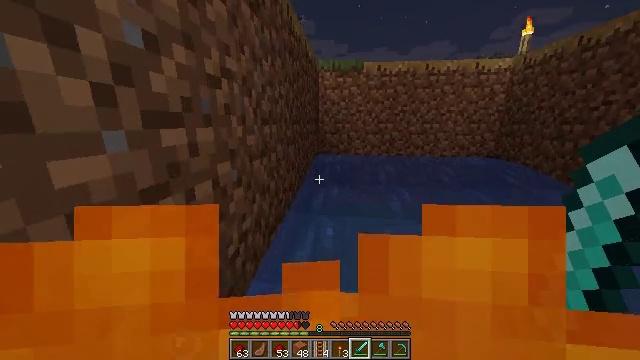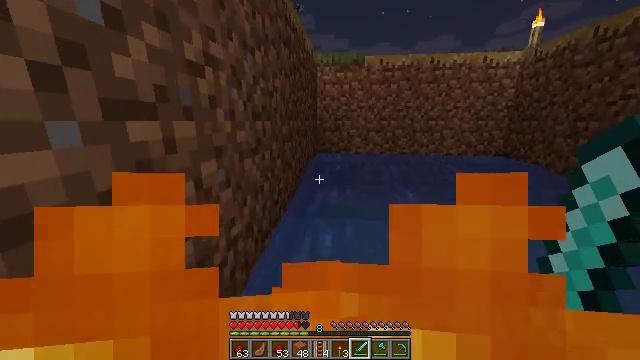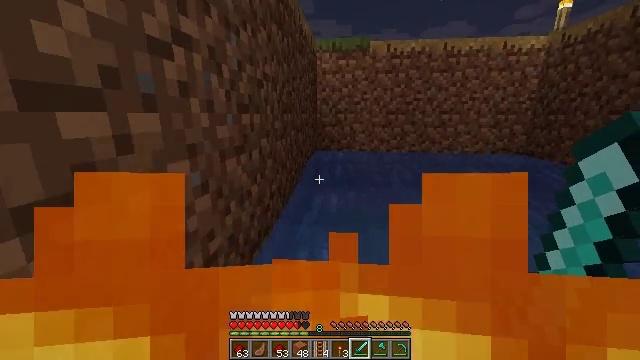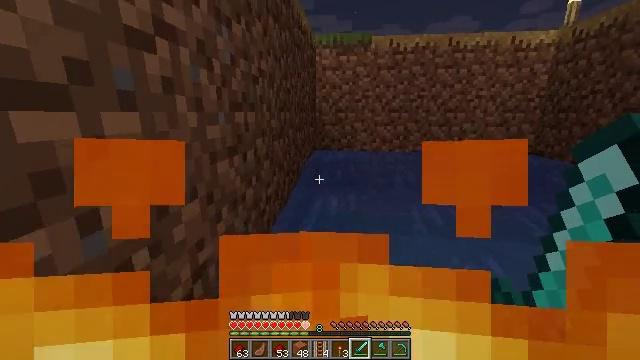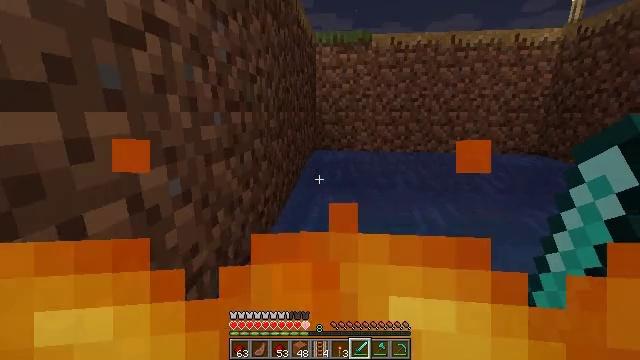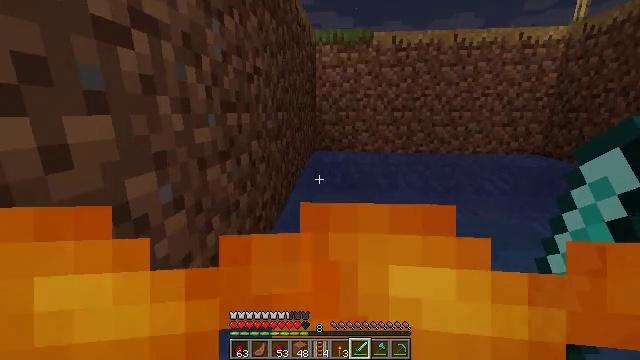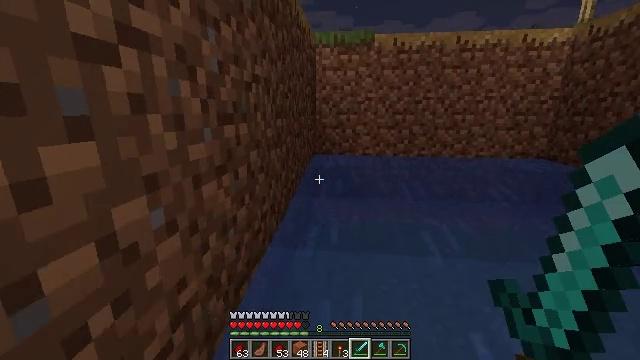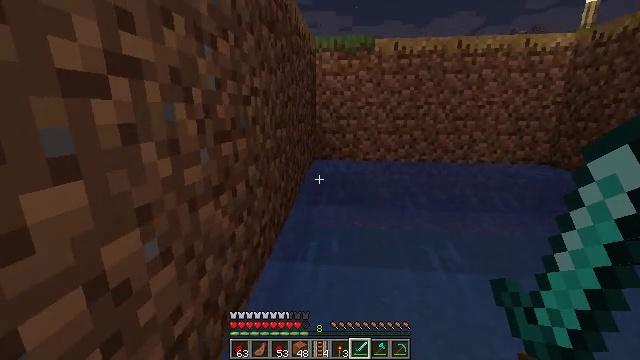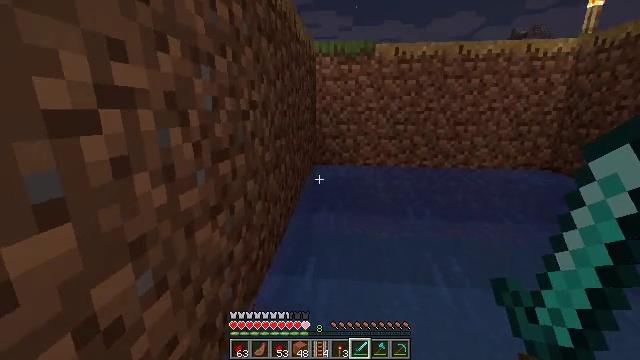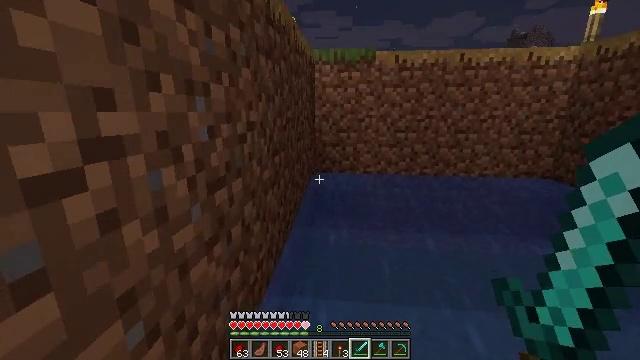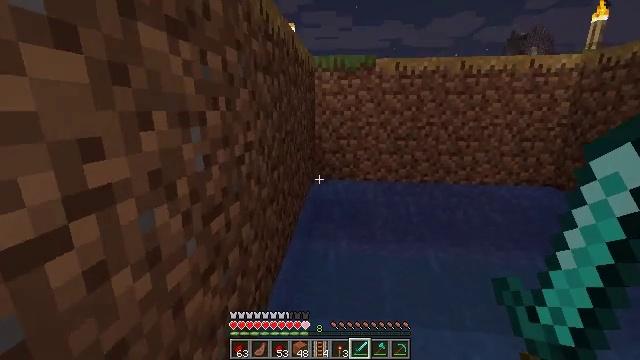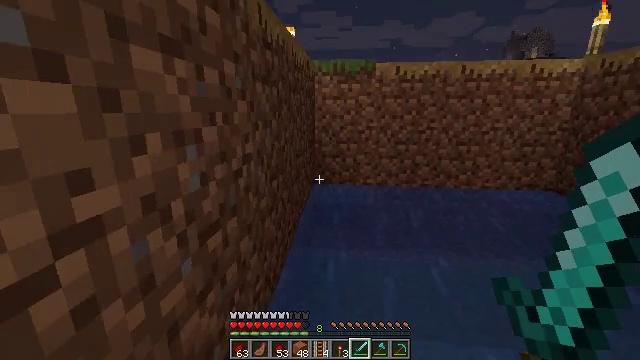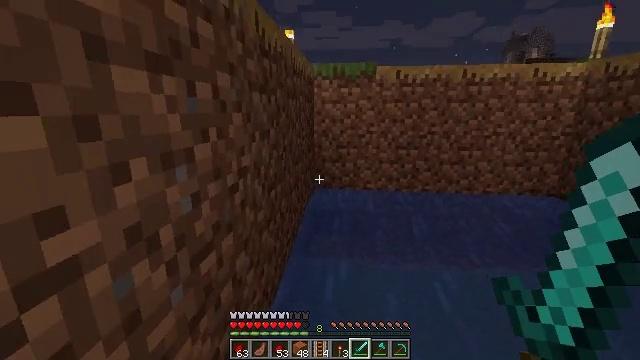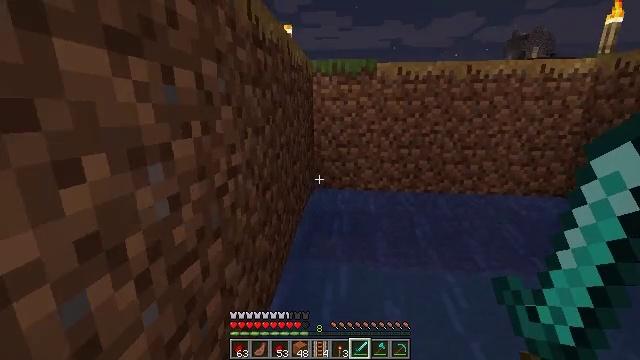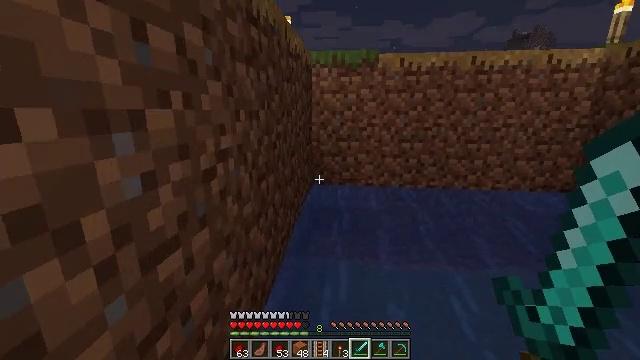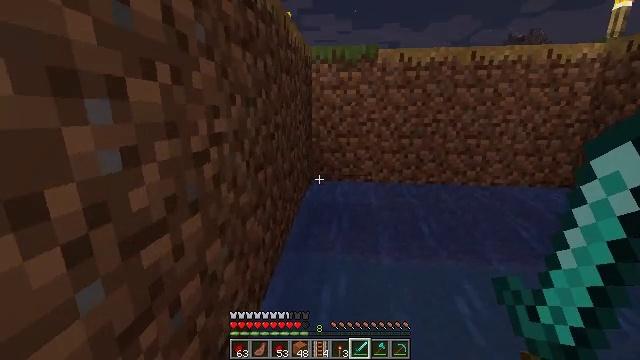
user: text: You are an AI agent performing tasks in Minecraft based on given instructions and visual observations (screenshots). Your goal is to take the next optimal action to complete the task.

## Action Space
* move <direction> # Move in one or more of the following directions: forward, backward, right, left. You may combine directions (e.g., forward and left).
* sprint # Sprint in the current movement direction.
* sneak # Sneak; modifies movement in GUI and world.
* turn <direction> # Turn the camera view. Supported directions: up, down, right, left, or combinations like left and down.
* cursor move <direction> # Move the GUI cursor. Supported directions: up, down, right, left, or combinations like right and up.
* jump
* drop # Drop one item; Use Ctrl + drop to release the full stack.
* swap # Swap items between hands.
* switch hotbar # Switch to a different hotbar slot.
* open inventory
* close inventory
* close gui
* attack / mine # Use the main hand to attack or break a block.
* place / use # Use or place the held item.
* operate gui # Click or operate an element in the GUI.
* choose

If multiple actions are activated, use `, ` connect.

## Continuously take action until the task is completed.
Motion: motion action
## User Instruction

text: Collect dirt by holding left button.
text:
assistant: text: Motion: move forward
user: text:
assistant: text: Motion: move forward
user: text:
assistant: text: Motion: move forward
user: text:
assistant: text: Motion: move forward
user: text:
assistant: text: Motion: move forward, jump
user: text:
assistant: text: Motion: move forward, jump
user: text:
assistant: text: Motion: move forward, jump
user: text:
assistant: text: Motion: move forward, jump
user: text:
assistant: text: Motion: move forward, jump
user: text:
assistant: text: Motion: move forward, jump
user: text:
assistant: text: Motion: move forward, jump
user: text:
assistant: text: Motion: move forward, jump
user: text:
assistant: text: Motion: move forward, jump
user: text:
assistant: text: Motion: move forward, sprint, jump
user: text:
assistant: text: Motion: move forward, sprint, jump
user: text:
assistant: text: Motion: move forward, sprint, jump
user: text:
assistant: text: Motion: move forward, sprint, jump
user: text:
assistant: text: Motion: move forward, jump
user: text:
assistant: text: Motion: move forward, jump
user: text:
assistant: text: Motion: move forward, jump
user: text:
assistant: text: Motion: move forward, sprint, jump
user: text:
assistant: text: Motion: move forward, sprint, jump
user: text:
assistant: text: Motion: move forward, sprint, turn right, jump
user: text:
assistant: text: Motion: move forward, jump
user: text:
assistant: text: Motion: move forward, jump
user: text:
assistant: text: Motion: move forward, sprint, jump
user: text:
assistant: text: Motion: move forward, sprint, jump
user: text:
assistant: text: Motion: move forward, sprint, jump
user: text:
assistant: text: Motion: move forward, sprint, turn left, jump
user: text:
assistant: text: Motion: move forward, jump